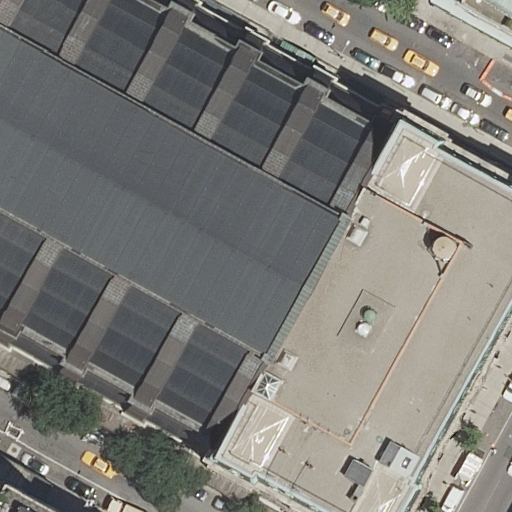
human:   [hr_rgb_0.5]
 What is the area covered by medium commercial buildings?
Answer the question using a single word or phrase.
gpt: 0m2

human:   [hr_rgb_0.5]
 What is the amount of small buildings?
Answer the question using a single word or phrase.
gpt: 0

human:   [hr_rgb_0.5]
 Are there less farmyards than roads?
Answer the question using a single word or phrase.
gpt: yes

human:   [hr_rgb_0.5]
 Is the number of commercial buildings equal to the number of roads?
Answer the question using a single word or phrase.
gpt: no

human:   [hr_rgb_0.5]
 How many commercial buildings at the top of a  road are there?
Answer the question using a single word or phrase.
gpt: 0

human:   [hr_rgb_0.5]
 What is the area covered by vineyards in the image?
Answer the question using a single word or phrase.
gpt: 0m2

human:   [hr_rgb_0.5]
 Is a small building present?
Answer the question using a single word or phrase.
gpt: no

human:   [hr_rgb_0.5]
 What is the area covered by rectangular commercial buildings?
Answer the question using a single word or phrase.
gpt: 0m2

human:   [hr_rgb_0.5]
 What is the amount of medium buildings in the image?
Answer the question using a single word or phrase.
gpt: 4

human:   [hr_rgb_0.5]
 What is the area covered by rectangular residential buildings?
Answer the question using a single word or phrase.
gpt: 1087m2

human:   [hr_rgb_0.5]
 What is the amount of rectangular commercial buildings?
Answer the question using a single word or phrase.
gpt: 0

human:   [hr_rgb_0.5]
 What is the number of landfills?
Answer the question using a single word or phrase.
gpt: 0

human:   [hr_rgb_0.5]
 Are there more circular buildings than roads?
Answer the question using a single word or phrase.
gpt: no

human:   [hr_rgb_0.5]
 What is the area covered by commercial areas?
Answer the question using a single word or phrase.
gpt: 0m2

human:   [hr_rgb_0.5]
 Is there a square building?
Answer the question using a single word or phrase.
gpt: no

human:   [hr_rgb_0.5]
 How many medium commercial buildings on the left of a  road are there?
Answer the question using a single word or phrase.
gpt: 0

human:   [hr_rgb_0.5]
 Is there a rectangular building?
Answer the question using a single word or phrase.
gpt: yes

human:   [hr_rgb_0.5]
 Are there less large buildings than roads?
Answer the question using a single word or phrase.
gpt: yes

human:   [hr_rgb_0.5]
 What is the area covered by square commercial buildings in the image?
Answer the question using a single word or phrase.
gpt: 0m2

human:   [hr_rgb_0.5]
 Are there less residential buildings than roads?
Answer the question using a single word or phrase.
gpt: no

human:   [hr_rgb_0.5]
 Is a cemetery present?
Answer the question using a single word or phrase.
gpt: no

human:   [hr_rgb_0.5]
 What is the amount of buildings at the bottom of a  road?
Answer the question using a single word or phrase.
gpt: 3

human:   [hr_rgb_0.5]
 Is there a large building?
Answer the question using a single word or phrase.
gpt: no

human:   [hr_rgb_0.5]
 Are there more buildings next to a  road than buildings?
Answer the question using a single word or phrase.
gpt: no

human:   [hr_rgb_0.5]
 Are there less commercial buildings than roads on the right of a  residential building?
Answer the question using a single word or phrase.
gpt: yes

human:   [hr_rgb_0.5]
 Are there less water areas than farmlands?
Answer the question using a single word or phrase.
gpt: no

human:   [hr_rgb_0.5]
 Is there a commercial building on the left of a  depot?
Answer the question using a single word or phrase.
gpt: no

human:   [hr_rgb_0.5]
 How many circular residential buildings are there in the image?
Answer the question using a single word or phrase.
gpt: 0

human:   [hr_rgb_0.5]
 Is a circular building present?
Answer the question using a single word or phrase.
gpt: no

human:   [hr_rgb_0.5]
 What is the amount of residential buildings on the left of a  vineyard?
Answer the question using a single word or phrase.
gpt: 0

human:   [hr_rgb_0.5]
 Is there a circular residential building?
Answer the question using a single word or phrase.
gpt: no

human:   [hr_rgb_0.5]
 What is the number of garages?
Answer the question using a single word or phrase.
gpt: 0

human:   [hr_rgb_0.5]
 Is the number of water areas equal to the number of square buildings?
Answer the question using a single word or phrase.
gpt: yes

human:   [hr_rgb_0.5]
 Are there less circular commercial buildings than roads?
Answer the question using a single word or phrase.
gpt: yes

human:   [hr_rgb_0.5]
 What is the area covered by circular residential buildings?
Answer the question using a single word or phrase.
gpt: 0m2

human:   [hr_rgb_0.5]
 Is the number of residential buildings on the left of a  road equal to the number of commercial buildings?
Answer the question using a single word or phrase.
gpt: no